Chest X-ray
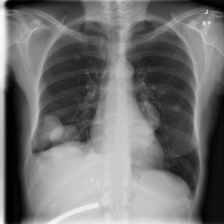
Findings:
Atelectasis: negative
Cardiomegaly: negative
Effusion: negative
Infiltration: negative
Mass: positive
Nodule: negative
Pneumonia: negative
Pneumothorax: negative
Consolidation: negative
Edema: negative
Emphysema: negative
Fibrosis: negative
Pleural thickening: negative
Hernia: negative